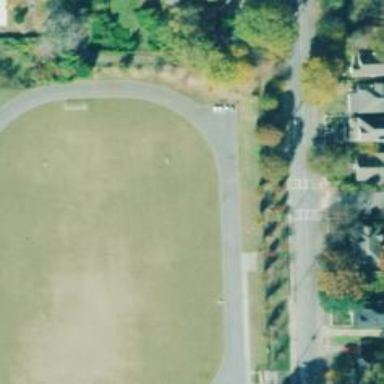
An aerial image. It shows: Asphalt track on leisure land.